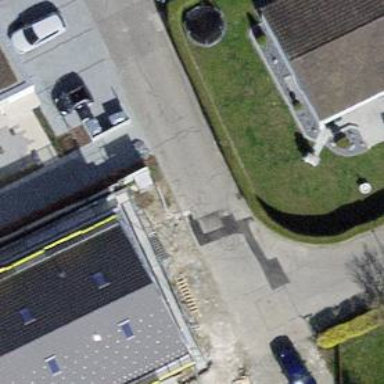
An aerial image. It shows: Footway made of paving stones.